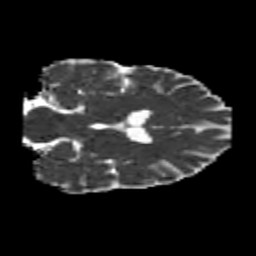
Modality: MD
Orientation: coronal
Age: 35
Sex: male
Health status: healthy
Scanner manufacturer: siemens
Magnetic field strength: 3 T
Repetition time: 10.8 s
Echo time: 0.082 s